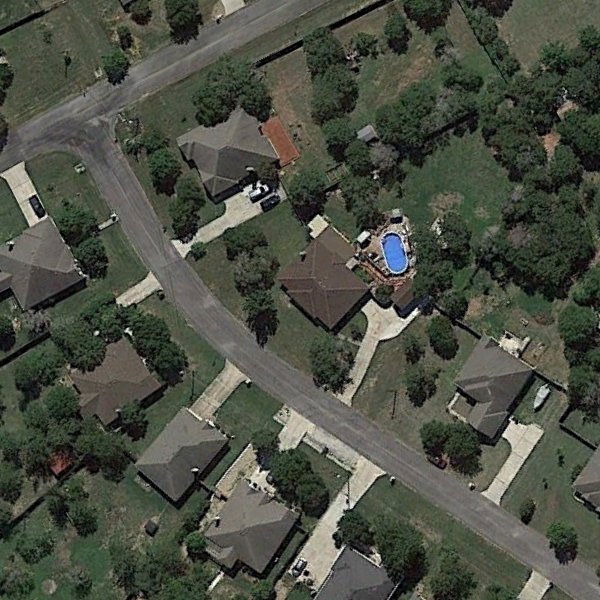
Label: MediumResidential